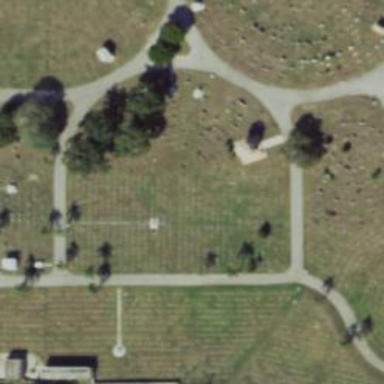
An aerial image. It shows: Historic mausoleum tomb.